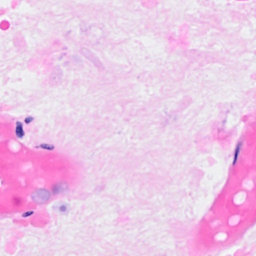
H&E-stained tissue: Breast